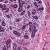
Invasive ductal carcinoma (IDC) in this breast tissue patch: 0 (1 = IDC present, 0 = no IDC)